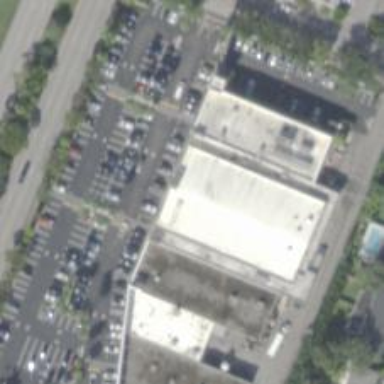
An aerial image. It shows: Supermarket.